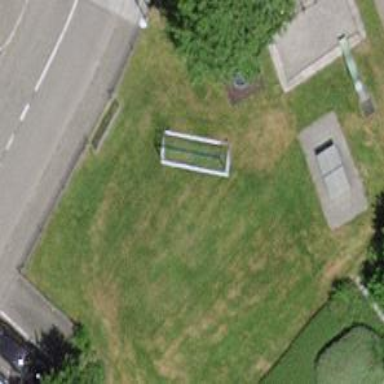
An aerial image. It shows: Playground area for leisure activities on the land.